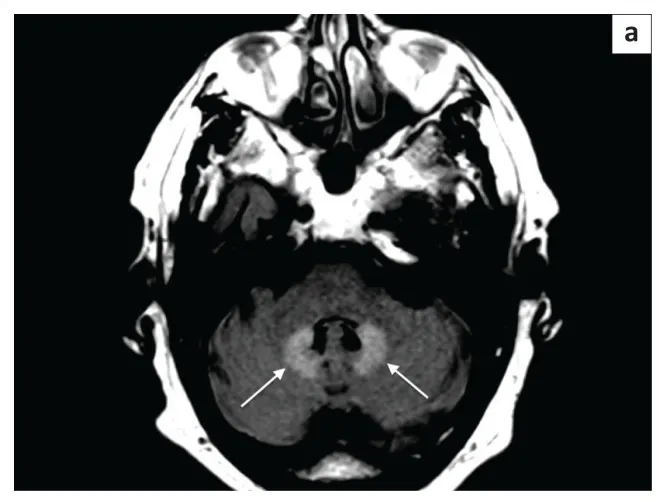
Fluid attenuated inversion recovery.
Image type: radiology (mri)